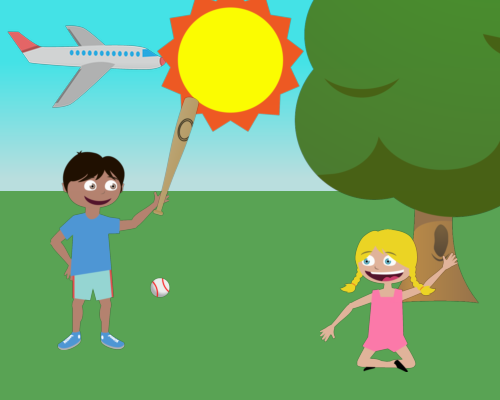
as smiling boy facing right one hand in air holding bat a girl facing left one arm in air teeth showing feet crossed between them a small white ball a medium plane facing right next to it a large sun top part